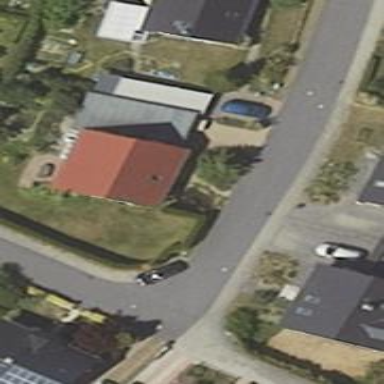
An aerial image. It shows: Driveway.